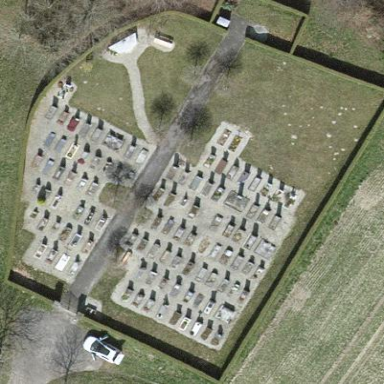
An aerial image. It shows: Cemetery.